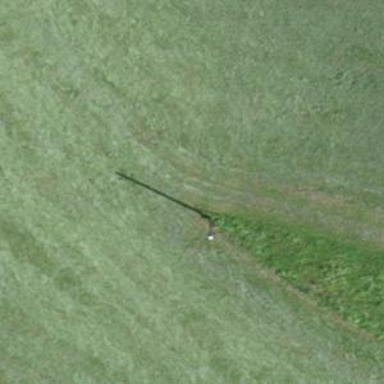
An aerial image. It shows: Minor power line.